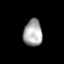
Tissue: prostate
Cell type: T cells
Senescence score: 0.2483
Nuclear area (px): 496
Mean DAPI intensity: 166.609